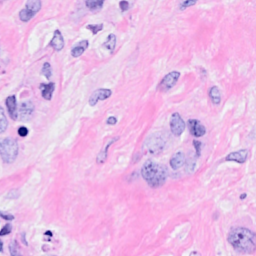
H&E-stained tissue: Breast